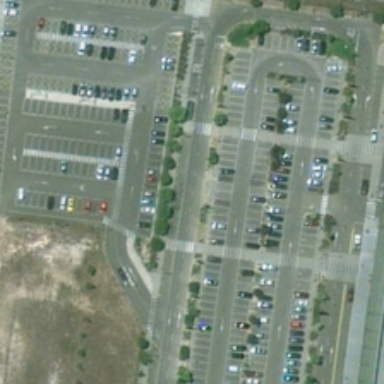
Many cars parked in a large parking lot with many empty parking spaces near several green trees .